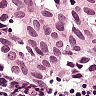
Metastatic tissue present: yes